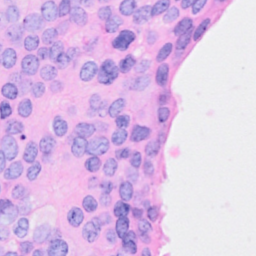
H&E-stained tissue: Breast